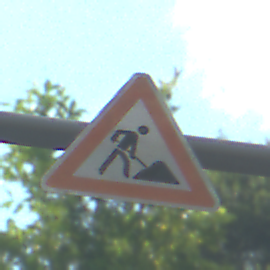
Verkehrszeichen: Arbeitsstelle
Umgebung: Outdoor, Urban
Tageszeit: MorningAfternoon
Wetter: PartlyCloudy
Licht: Natural
Jahreszeit: NotSpecified
Kontrast: LowContrast